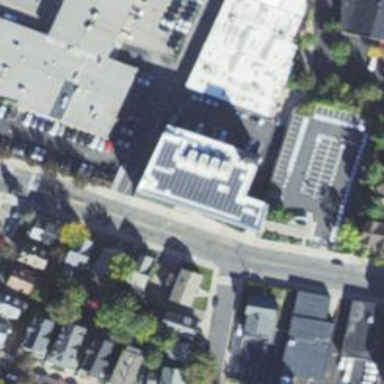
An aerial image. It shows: Office building.